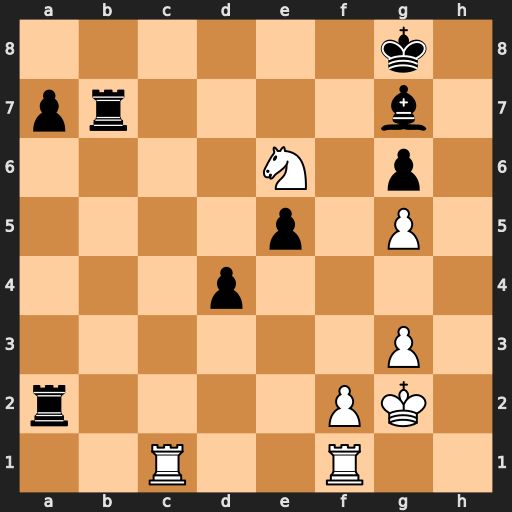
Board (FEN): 6k1/pr4b1/4N1p1/4p1P1/3p4/6P1/r4PK1/2R2R2
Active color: w
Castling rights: -
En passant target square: -
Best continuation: Rc8+ Kf7 Nd8+ Ke7 Nxb7